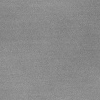
Atmospheric dust classification: dusty